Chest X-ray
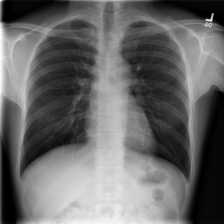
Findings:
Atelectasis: negative
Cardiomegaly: negative
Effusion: negative
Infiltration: negative
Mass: negative
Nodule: negative
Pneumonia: negative
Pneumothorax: negative
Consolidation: negative
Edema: negative
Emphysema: negative
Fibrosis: negative
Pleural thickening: negative
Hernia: negative